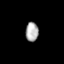
Tissue: skin
Cell type: Epithelial cells
Senescence score: 0.6813
Nuclear area (px): 244
Mean DAPI intensity: 172.09